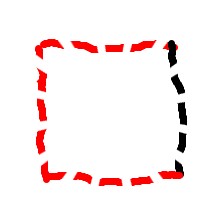
Shape: square